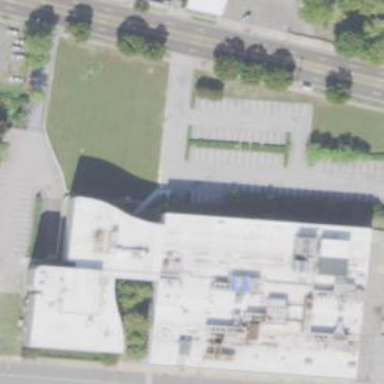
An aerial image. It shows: Commercial building.